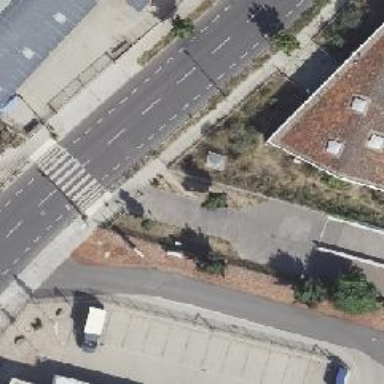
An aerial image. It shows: Asphalt footway.